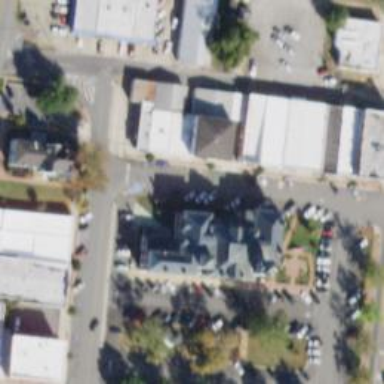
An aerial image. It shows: Town hall.